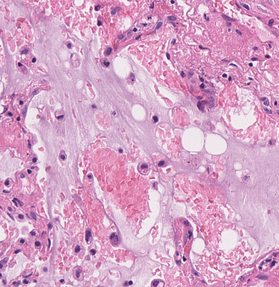
Tumor epithelial tissue: no
Tumor-associated stroma tissue: no
Normal tissue: yes